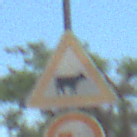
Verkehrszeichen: ViehtriebLinks
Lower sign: UeberholverbotKraftfahrzeuge
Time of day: Midday
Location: Outdoor (Nature)
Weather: Clear
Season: NotSpecified
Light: Natural